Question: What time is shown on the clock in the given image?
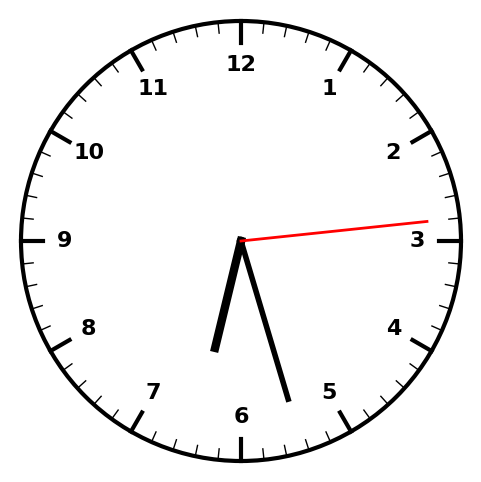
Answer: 06:27:14